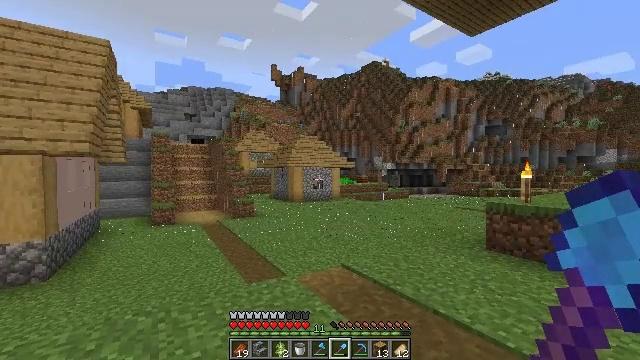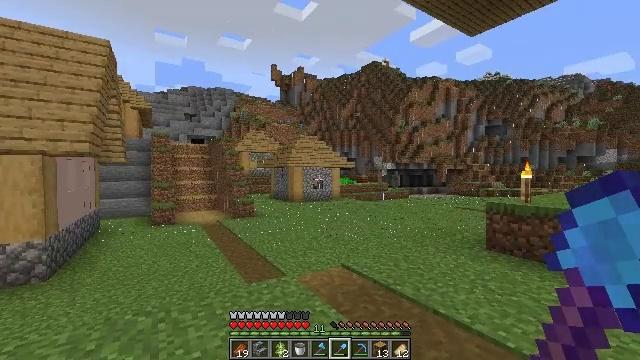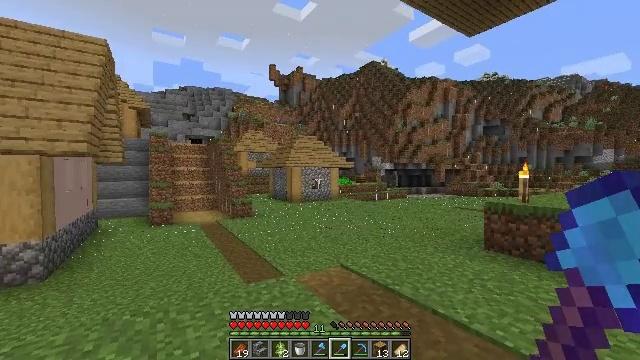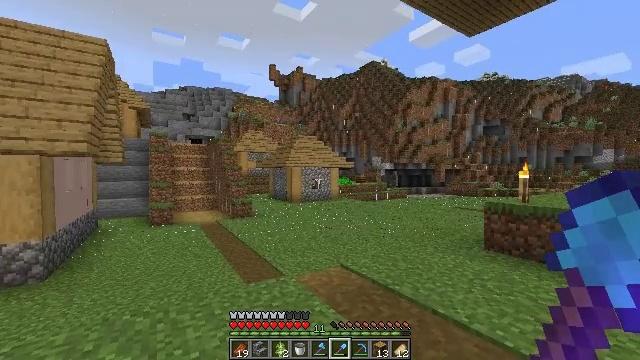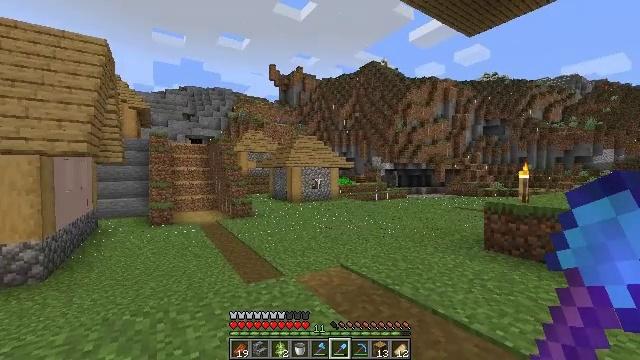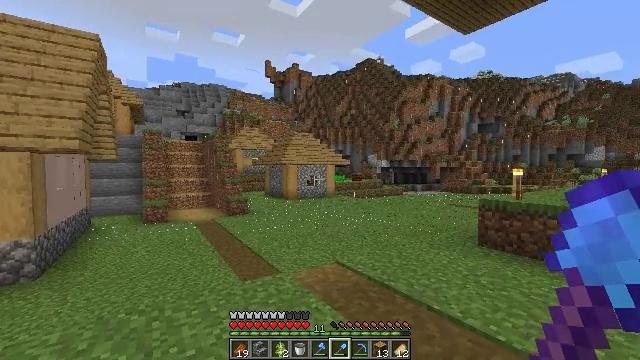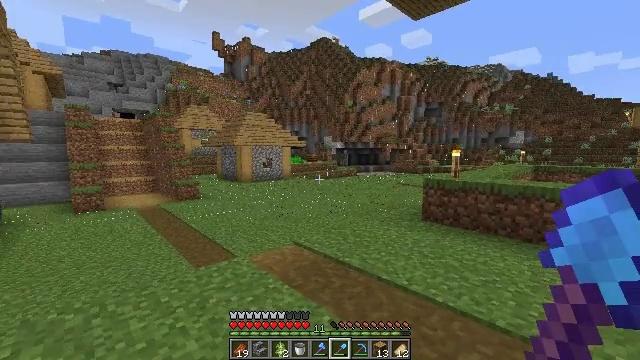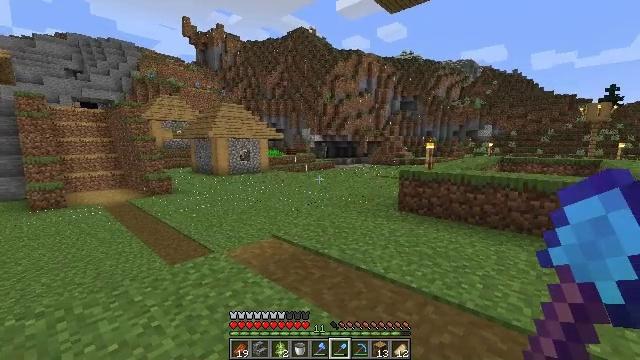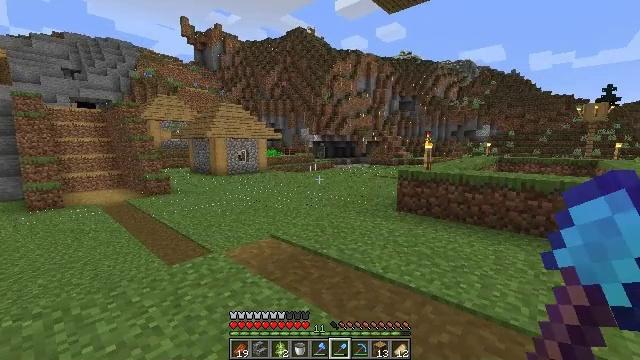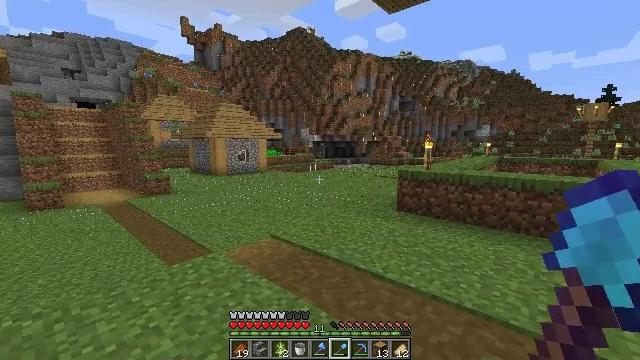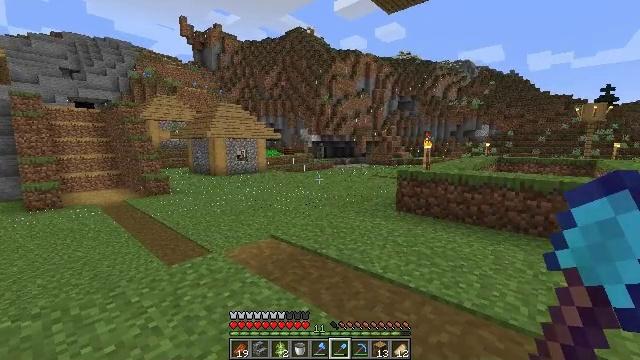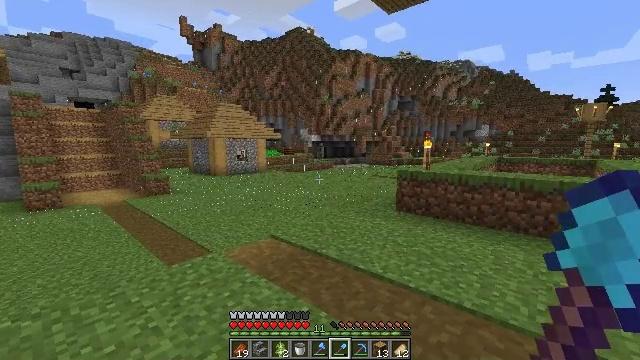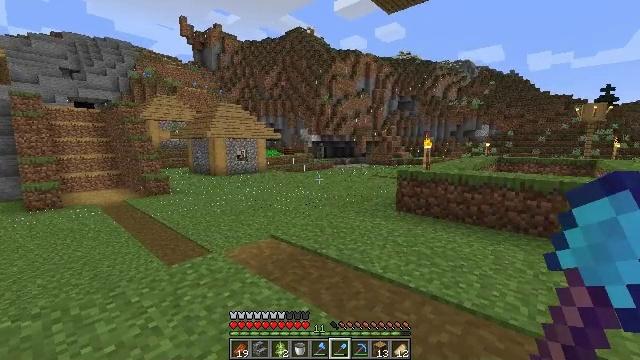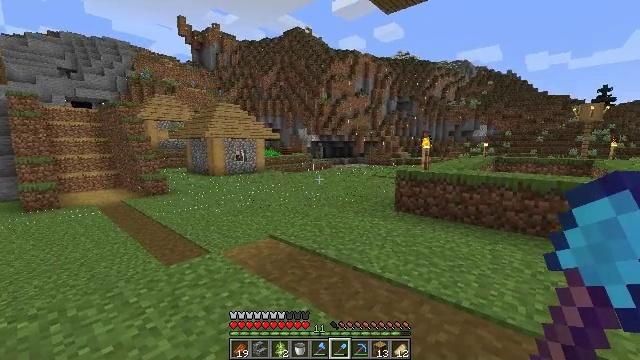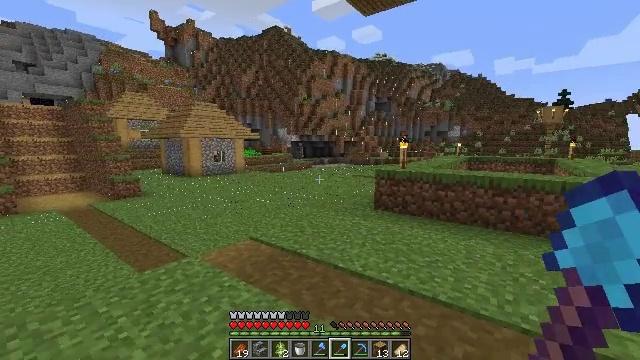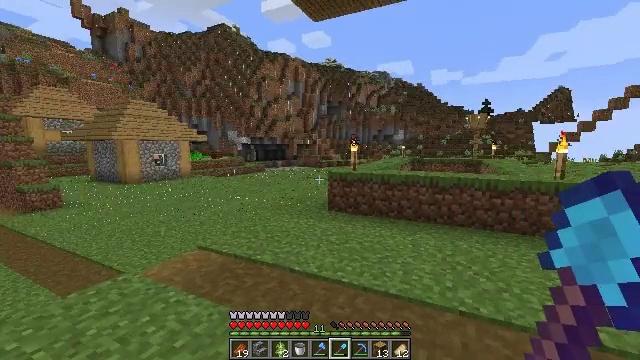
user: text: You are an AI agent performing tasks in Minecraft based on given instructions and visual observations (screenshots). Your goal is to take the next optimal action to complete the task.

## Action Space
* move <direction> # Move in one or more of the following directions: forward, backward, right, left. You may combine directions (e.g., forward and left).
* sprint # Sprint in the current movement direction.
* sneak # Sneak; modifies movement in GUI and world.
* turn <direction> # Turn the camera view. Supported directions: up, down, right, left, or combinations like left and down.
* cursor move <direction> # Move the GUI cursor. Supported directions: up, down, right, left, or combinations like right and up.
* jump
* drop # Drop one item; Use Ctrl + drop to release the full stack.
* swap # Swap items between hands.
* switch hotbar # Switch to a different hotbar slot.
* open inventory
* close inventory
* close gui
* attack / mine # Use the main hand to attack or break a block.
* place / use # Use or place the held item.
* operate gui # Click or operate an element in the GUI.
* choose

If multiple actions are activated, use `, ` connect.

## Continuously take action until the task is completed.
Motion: motion action
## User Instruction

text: Mine the fully grown carrots.
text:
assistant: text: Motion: no_op
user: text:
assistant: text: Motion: no_op
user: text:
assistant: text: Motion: no_op
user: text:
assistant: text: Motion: no_op
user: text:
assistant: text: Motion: no_op
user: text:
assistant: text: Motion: turn right and down
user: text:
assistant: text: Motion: turn right and down
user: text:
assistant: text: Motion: no_op
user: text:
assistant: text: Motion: no_op
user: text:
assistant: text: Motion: no_op
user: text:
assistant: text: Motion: no_op
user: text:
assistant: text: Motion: no_op
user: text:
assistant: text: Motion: no_op
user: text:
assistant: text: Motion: turn right
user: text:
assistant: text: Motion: turn right
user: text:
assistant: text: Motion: move forward, turn right and up
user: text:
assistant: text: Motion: move forward, turn right
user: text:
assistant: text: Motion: move forward, turn right
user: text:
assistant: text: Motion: move forward, turn right and down
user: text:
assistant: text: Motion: move forward, turn right
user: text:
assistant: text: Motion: move forward, turn right
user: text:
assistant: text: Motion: move forward
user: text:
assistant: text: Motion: move forward, sprint
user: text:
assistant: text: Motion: move forward, sprint
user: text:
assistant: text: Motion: move forward, sprint
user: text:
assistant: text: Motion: move forward, sprint, turn left
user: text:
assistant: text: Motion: move forward, turn left
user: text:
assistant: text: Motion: move forward, turn left
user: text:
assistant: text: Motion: move forward, turn left
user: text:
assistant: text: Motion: move forward, sprint, turn left